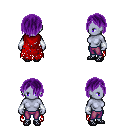
a pixel art fantasy rpg character, female body template, dark elf, purple skin, red tattered cape, magenta pants, purple bangs hairstyle, white cloth bracers, ghillies, four views (front, back, left, right), 2x2 character sprite sheet, small pixel art, hard edges, no anti-aliasing